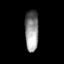
Tissue: lung
Cell type: Epithelial cells
Senescence score: 0.1904
Nuclear area (px): 551
Mean DAPI intensity: 139.639